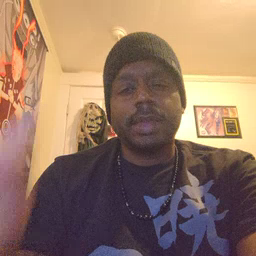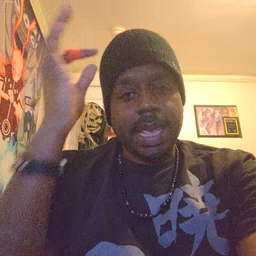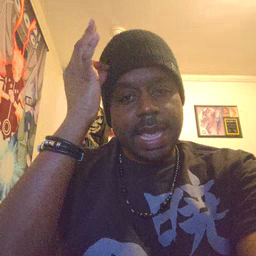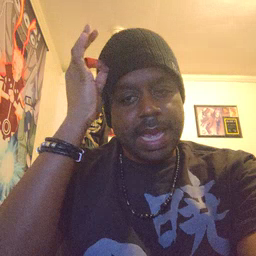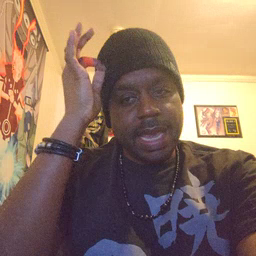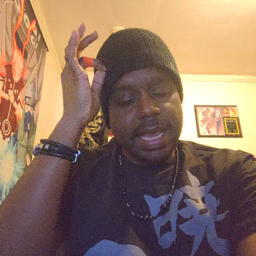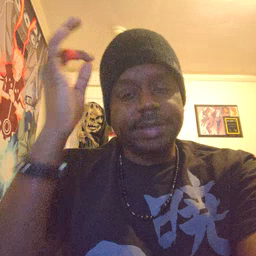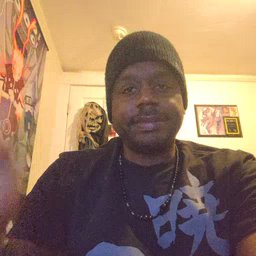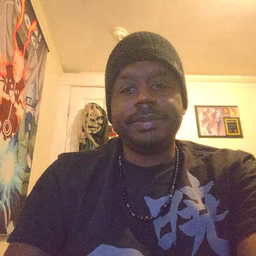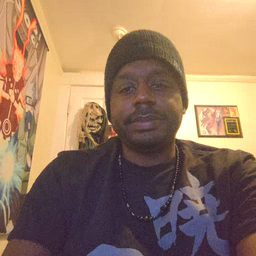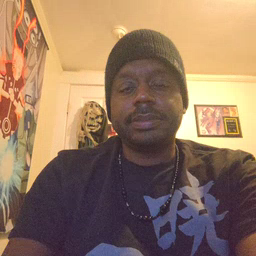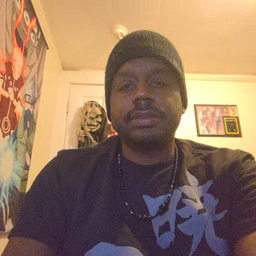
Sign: hair